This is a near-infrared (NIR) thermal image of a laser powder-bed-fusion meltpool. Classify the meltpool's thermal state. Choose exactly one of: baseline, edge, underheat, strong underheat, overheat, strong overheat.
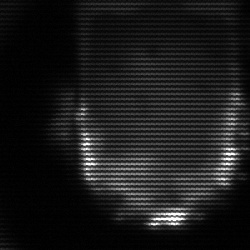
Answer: baseline